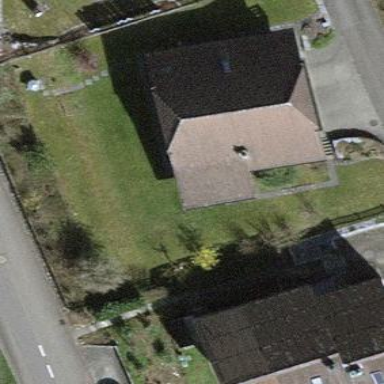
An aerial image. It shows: Detached building.